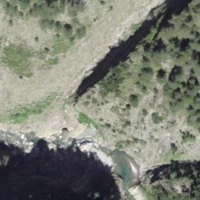
EUNIS habitat code: 50
Species observed at this site:
Campanula spicata